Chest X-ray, PA view. Patient: 48 years old, sex M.
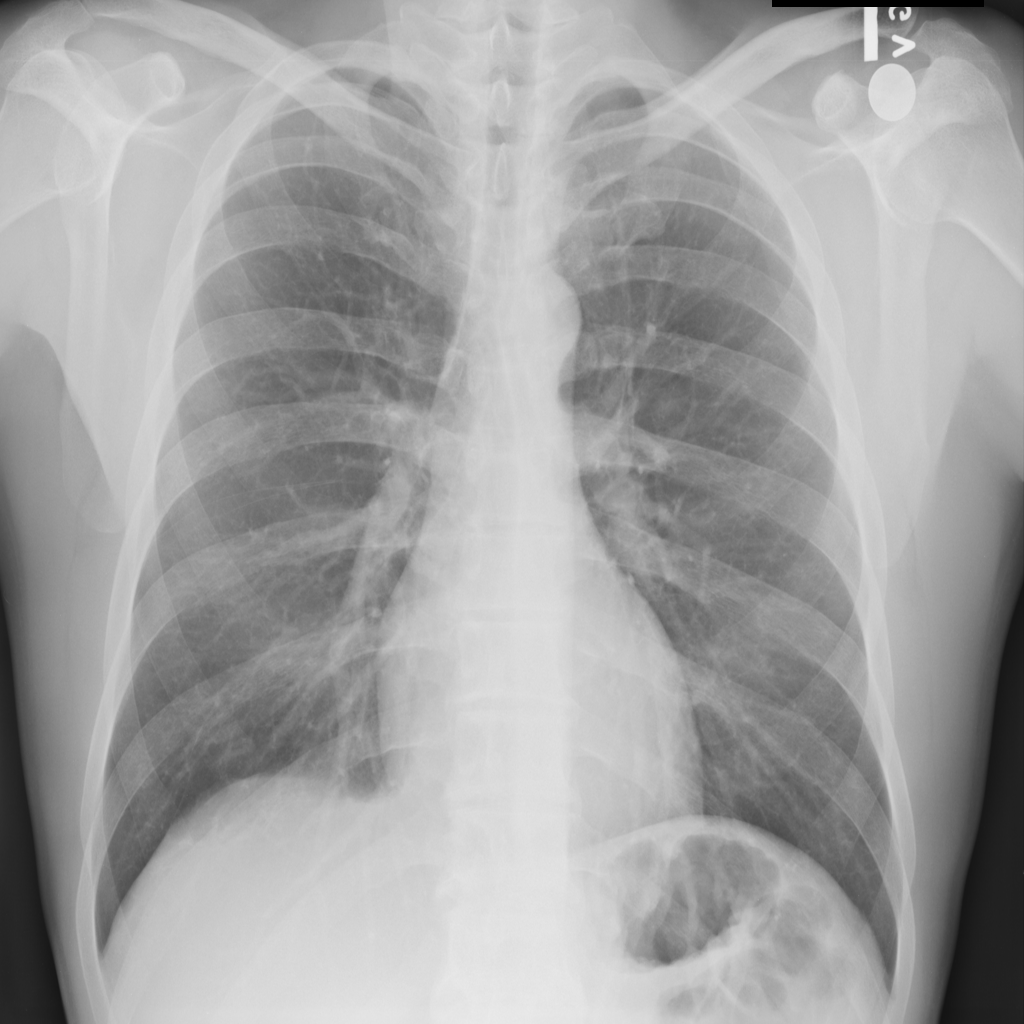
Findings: No Finding